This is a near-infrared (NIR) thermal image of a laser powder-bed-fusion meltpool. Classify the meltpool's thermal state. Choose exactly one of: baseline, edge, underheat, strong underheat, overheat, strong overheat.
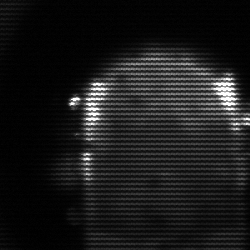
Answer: baseline